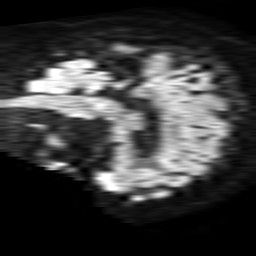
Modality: TRACE
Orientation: sagittal
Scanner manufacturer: philips
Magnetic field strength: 1.5 T
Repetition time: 4.6 s
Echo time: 0.08631 s